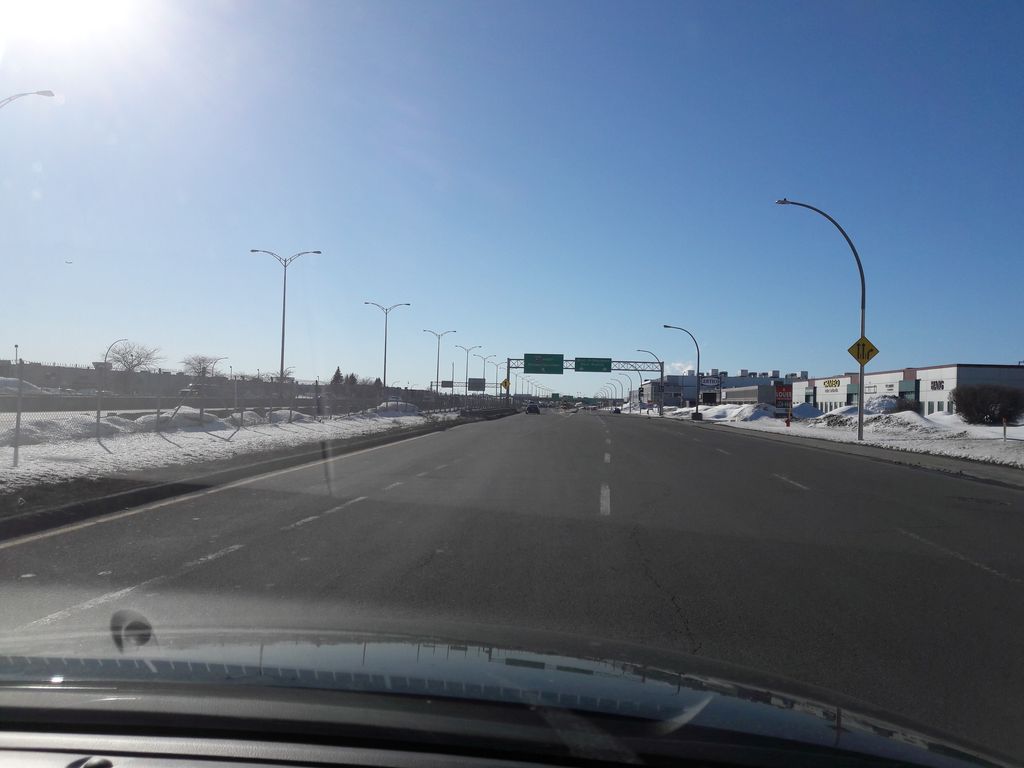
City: montreal